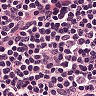
Metastatic tissue present: no